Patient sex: F
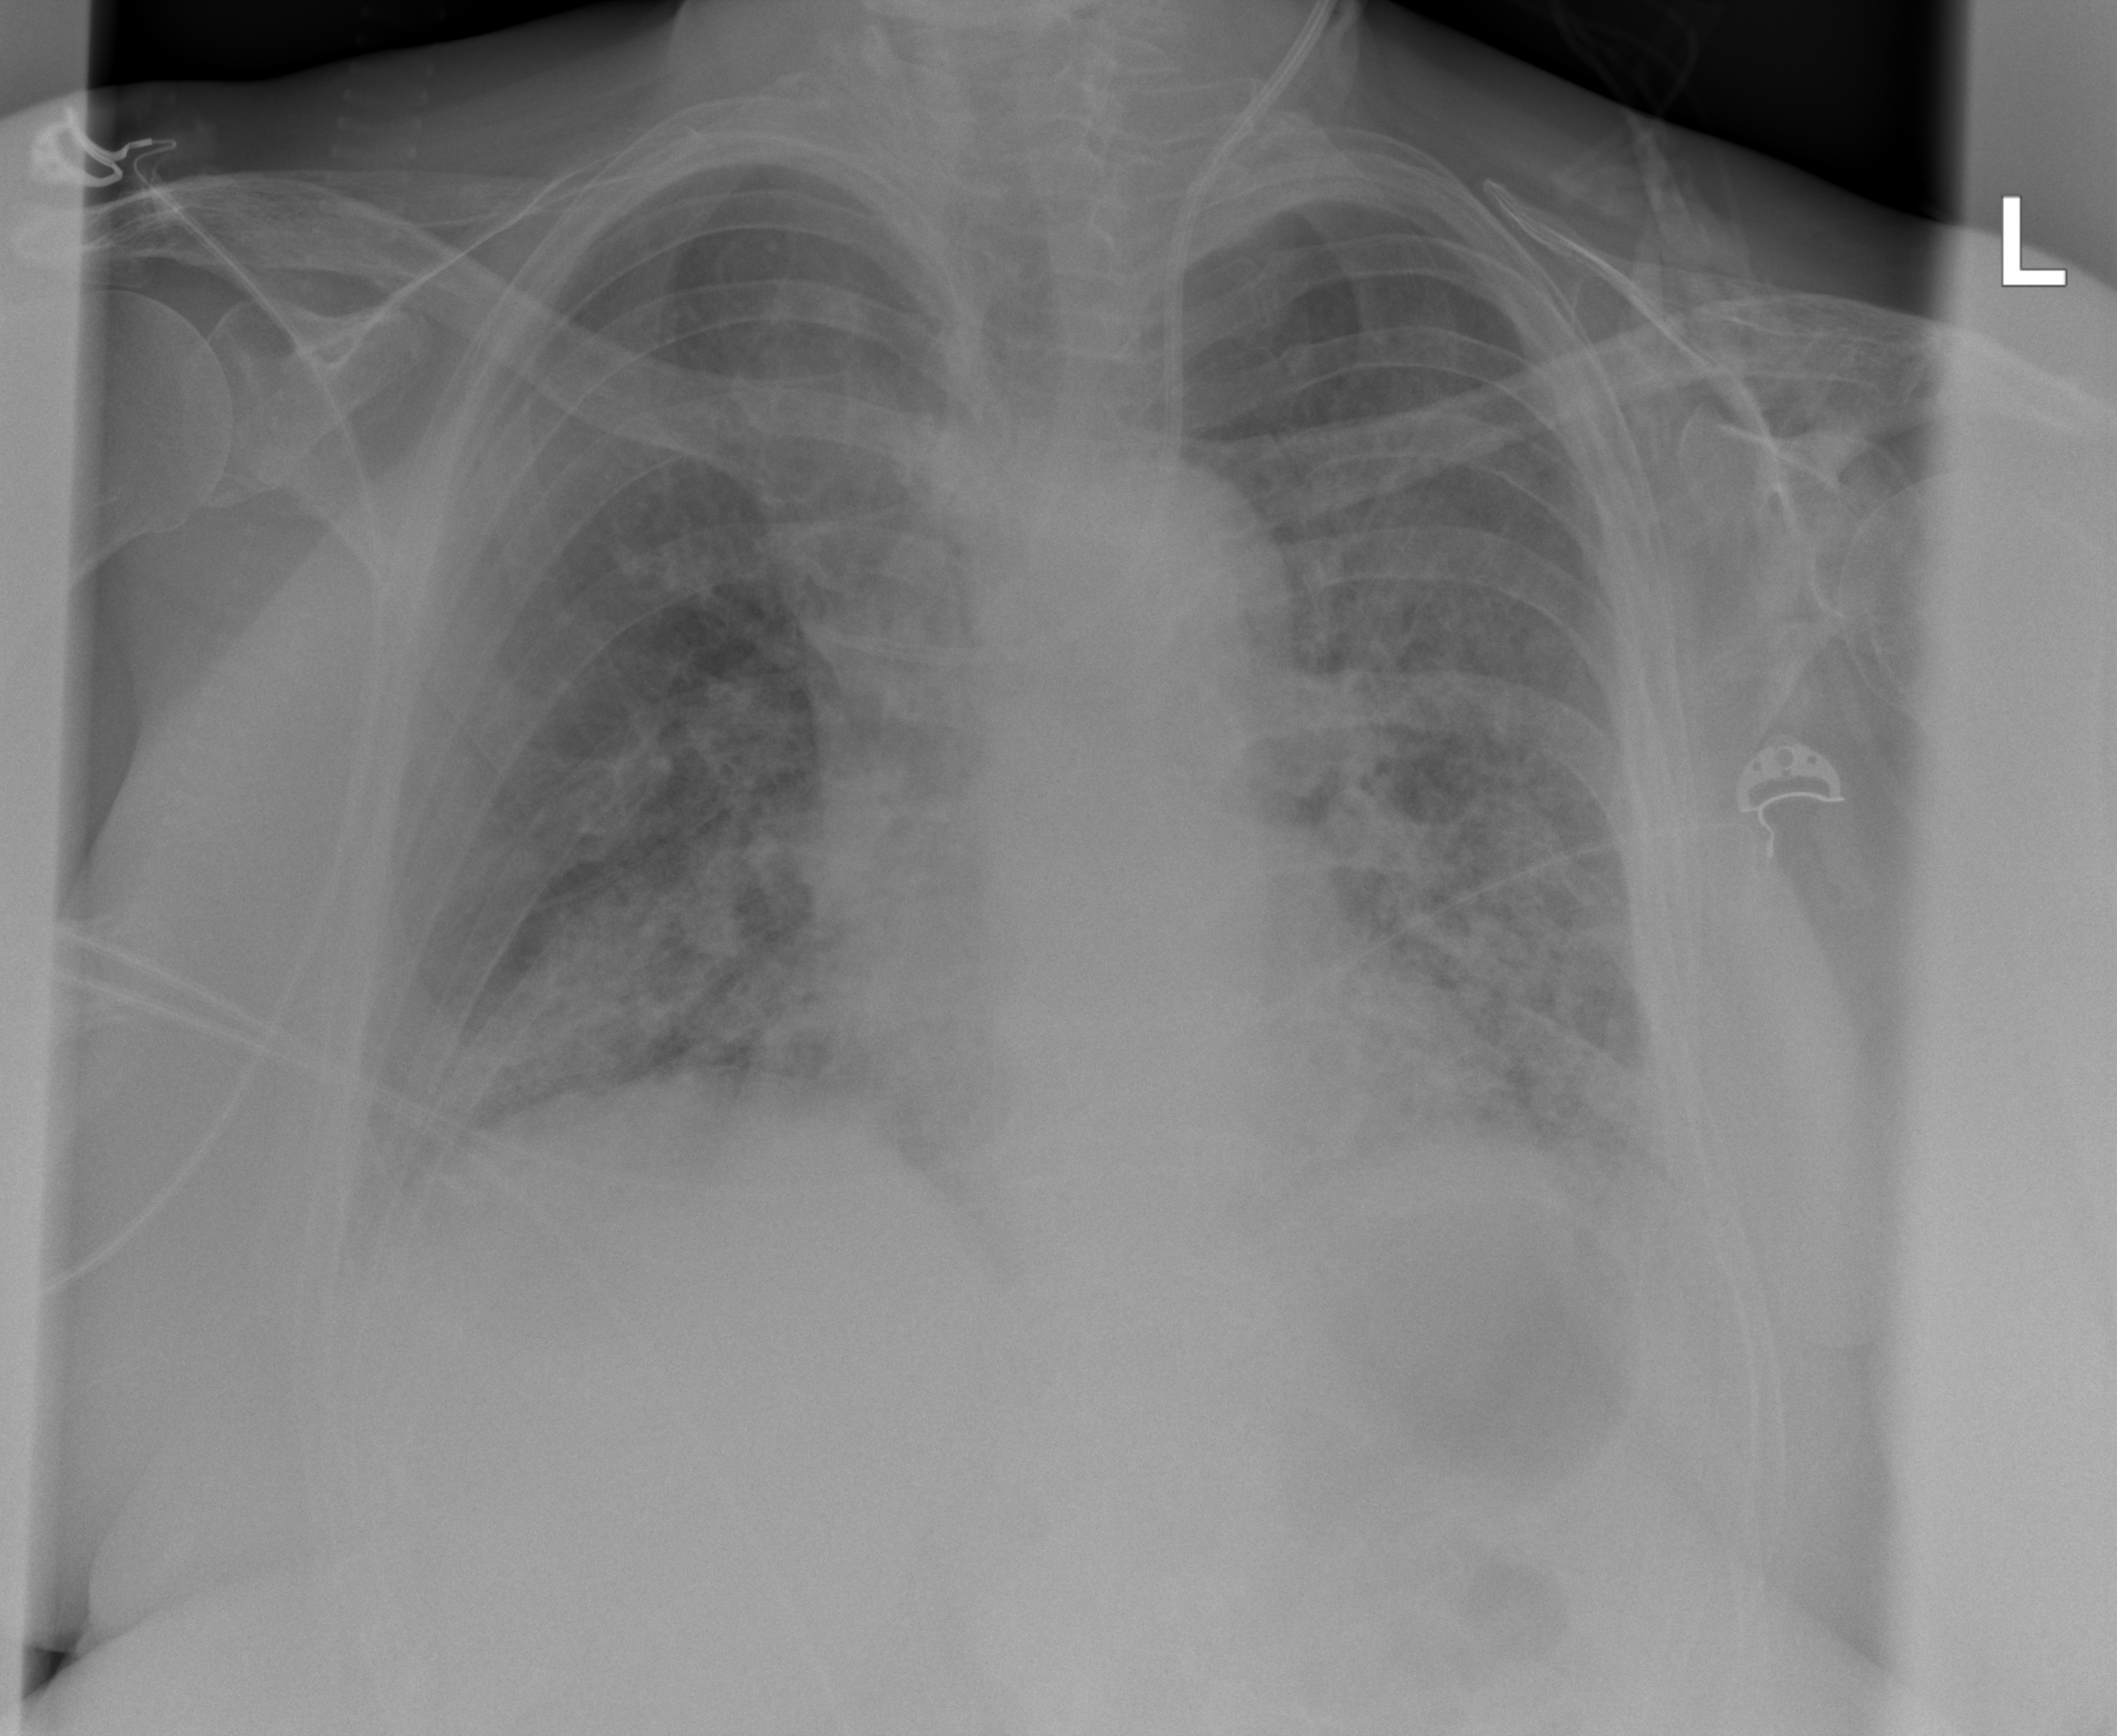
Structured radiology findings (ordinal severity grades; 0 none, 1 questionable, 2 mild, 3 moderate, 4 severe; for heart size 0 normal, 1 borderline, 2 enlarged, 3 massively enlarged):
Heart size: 1
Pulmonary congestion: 2
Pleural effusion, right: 2
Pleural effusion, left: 2
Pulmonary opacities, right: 3
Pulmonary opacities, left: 3
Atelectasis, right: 2
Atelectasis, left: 2